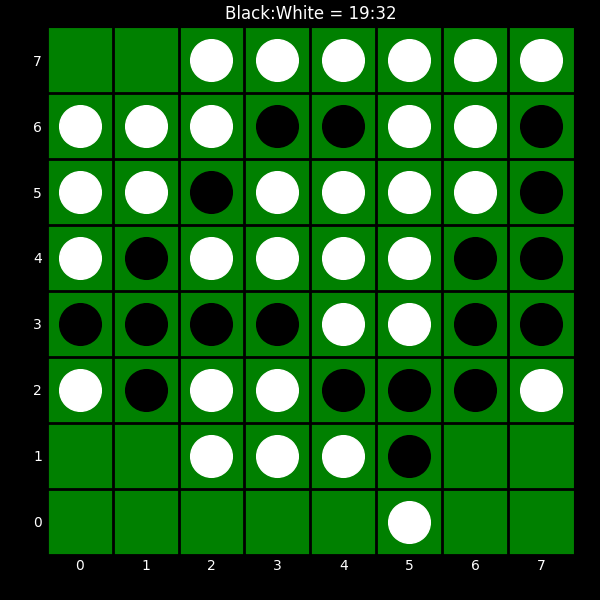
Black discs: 19
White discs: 32